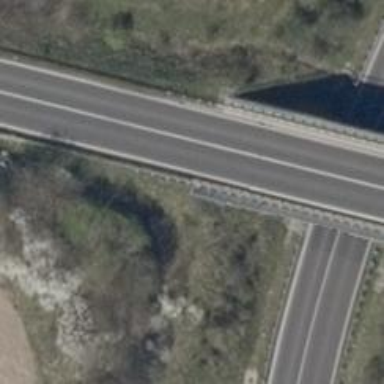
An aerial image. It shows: Bridge over trunk highway that serves as motorroad.